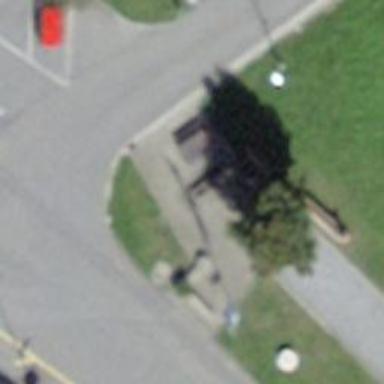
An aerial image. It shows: Picnic table located in leisure land area.